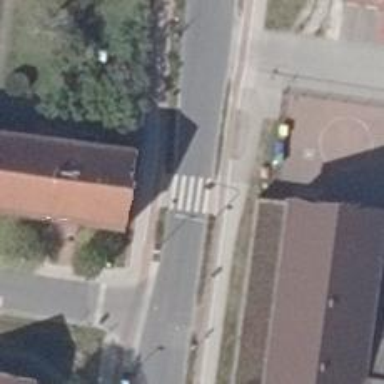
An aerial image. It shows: Footway with zebra crossing.